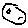
Label: moon